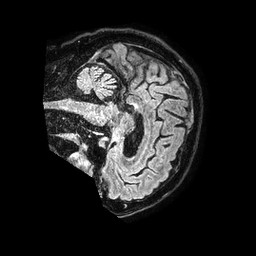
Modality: FLAIR
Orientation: sagittal
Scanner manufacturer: philips
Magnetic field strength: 1.5 T
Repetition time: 4.8 s
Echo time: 0.3 s